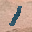
Label: 1